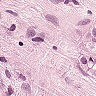
Metastatic tissue present: yes